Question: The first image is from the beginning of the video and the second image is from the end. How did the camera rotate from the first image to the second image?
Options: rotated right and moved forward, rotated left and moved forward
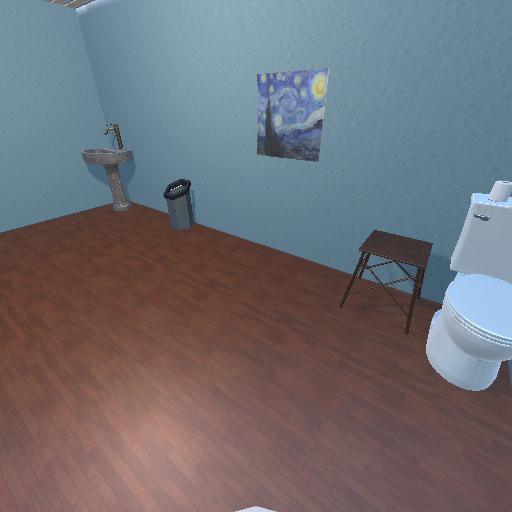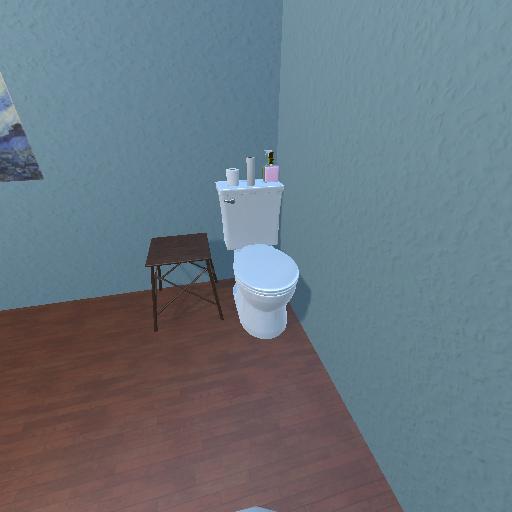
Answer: rotated right and moved forward